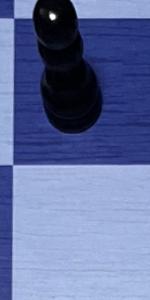
Label: Empty